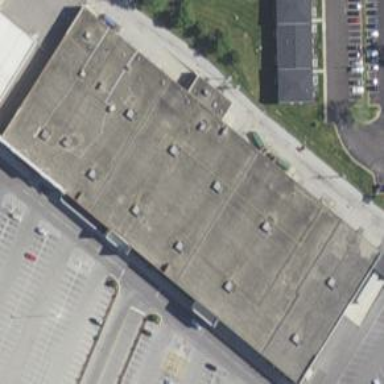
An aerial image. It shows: Retail building that is part of mall.